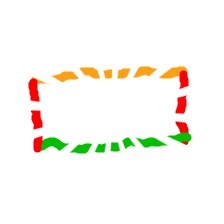
Shape: rectangle